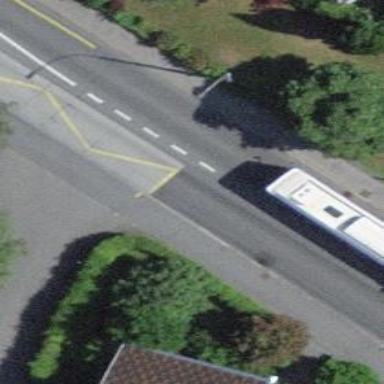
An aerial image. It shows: Asphalt platform serving as public transport and trolleybus stop.